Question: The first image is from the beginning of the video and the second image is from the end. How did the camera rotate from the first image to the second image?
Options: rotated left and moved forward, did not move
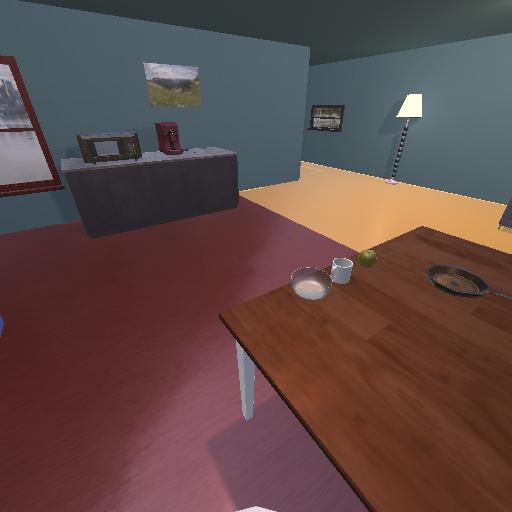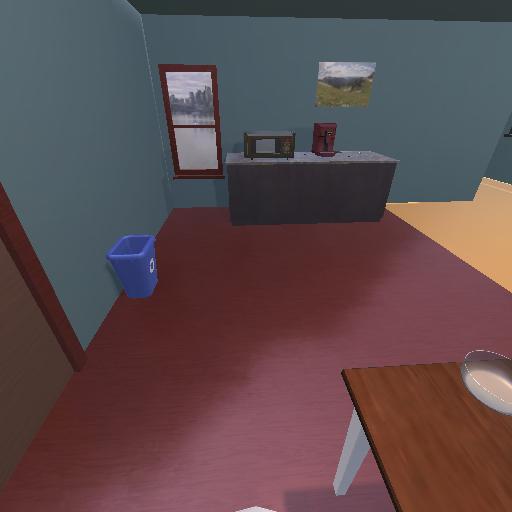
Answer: rotated left and moved forward